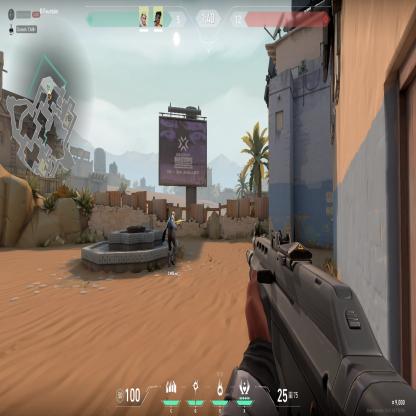
Label: teammate